Question: I load two textures using a function like below:
'''
GLuint LoadImage(std::string ImageTitle, GLenum Target)
{
Image Img(ImageTitle.c_str());
std::vector<std::uint8_t> Buffer, Out(((Img.Width() * Img.GetBitsPerPixel() + 31) / 32) * 4 * Img.Height());
ImageToBuffer(Buffer, Img);
FlipImageBytes(Buffer.data(), Out.data(), Img.Width(), Img.Height(), Img.GetBitsPerPixel());
GLuint ID;
glGenTextures(1, &ID);
glBindTexture(Target, ID);
glTexParameteri(Target, GL_TEXTURE_WRAP_S, Target == GL_TEXTURE_2D ? GL_REPEAT : GL_CLAMP_TO_EDGE);
glTexParameteri(Target, GL_TEXTURE_WRAP_T, Target == GL_TEXTURE_2D ? GL_REPEAT : GL_CLAMP_TO_EDGE);
glTexParameteri(Target, GL_TEXTURE_MIN_FILTER, GL_LINEAR);
glTexParameteri(Target, GL_TEXTURE_MAG_FILTER, GL_LINEAR);
glTexImage2D(Target, 0, Img.GetBitsPerPixel() == 32 ? GL_RGBA : GL_RGB, Img.Width(), Img.Height(), 0, Img.GetBitsPerPixel() == 32 ? GL_BGRA : GL_BGR, GL_UNSIGNED_BYTE, Out.data());
return ID;
}
'''
The first texture is a Map and I draw it on screen normally. The second texture is Black with Red text on it and that's the one I want to draw on top of the Map texture. However, I want to ignore the black pixels so that it only draws the red text.
I draw using the following:
'''
void DrawTexture(GLenum Target, GLuint ID, float X1, float Y1, float X2, float Y2, int Width = 1, int Height = 1)
{
//glEnable(Target);
//glBindTexture(Target, ID);
glBegin(GL_QUADS);
glTexCoord2f(0, 0);
glVertex2f(X1, Y1);
glTexCoord2f(0, Height);
glVertex2f(X1, Y2);
glTexCoord2f(Width, Height);
glVertex2f(X2, Y2);
glTexCoord2f(Width, 0);
glVertex2f(X2, Y1);
glEnd();
glDisable(Target);
}
int X1 = 0, Y1 = 0, X2 = 512, Y2 = 512;
glClearColor(1.0f, 1.0f, 1.0f, 1.0f);
glClear(GL_COLOR_BUFFER_BIT | GL_DEPTH_BUFFER_BIT);
glPushMatrix();
//Draw MAP.
glEnable(GL_TEXTURE_2D);
glBindTexture(GL_TEXTURE_2D, ID);
glTexEnvf(GL_TEXTURE_ENV, GL_TEXTURE_ENV_MODE, GL_REPLACE);
glTexParameteri(GL_TEXTURE_2D, GL_TEXTURE_MAG_FILTER, GL_LINEAR);
glTexParameteri(GL_TEXTURE_2D, GL_TEXTURE_MIN_FILTER, GL_LINEAR);
glEnable(GL_BLEND);
glBlendFunc(GL_ONE, GL_ONE_MINUS_SRC_ALPHA);
DrawTexture(GL_TEXTURE_2D, MAPID, 0, 0, 512, 512);
glFlush();
//Draw TEXT..
glBindTexture(GL_TEXTURE_2D, ID2);
glTexEnvf(GL_TEXTURE_ENV, GL_TEXTURE_ENV_MODE, GL_MODULATE);
glTexParameteri(GL_TEXTURE_2D, GL_TEXTURE_MAG_FILTER, GL_LINEAR);
glTexParameteri(GL_TEXTURE_2D, GL_TEXTURE_MIN_FILTER, GL_LINEAR);
glBlendFunc(GL_ONE, GL_DST_ALPHA);
DrawTexture(GL_TEXTURE_2D, TEXTID, 0, 0, 512, 512);
glDisable(GL_BLEND);
glDisable(GL_TEXTURE_2D);
glPopMatrix();
SwapBuffers(DC);
Sleep(1);
'''
What I'm trying to do:
'''
std::vector<std::uint8_t> Buffer;
//Fill Buffer with Pixels.
glDrawPixels(Width, Height, .........);
'''

However, it does not make the black pixels on the second image transparent. How can I make it draw every pixel except for Black only in the second texture? So draw the first texture normally and draw the second ignoring black.
I tried using glDrawPixels (I'd prefer to use this for drawing the black Text pixels if possible)
Any ideas?
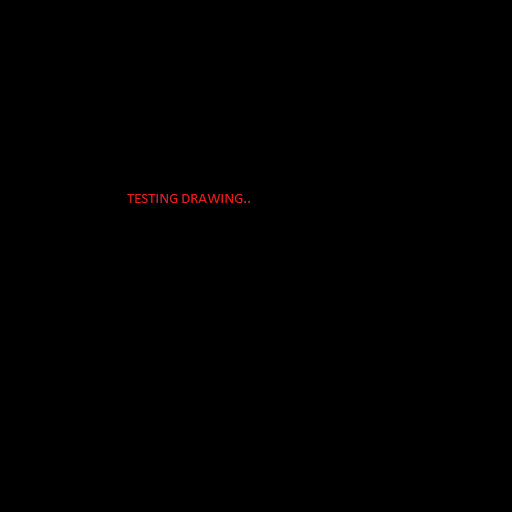
Answer: '''
glBlendFunc(GL_ONE, GL_DST_ALPHA);
'''
Why are you using the alpha? The source color is what tells whether the color should be written or not; the destination color's alpha has nothing to do with it.
You don't say whether your "black and red" texture has an alpha channel in it. So I will assume either that it does or that you know how to set one up properly.
For your needs, you need to linearly interpolate between the source and destination based on the alpha. And to do that, you use a blend function like this: 'glBlendFunc(GL_SRC_ALPHA, GL_ONE_MINUS_SRC_ALPHA)'. That does linear interpolation between the two colors.